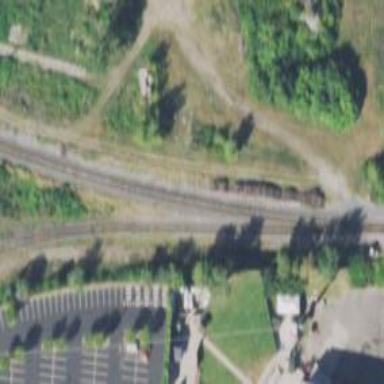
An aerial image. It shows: Railway line on embankment.